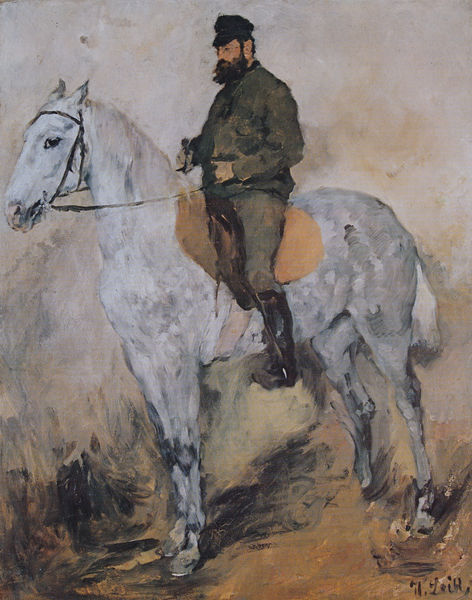
Titel: Der Schimmelreiter (Tierarzt Maurer)
Künstler: Wilhelm Leibl
Standort: Köln
Institution: Wallraf-Richartz-Museum
Schlagwörter: dunkel, gemälde, hand, kampf, kopf, mann, schatten, weiß, cezanne, gelb, grün, impressionismus, ocker, sand, sitzen, ufer, braun, dunkelbraun, frankreich, grau, hell, hut, licht, nase, ohr, rücken, schwarz, skizze, ölbild, blick, gras, tier, weg, wiese, beige, hochformat, malerei, anzug, bart, jacke, kappe, mütze, augen, gesicht, mensch, vollbart, herr, hände, portrait, porträt, signatur, öl, pastos, boden, realismus, adel, decke, ohren, pferd, reiter, hase, beine, huf, hufe, mähne, pferdedecke, reiten, reiterbild, sattel, schwanz, schweif, steigbügel, zaumzeug, zügel, ruhe, naturalismus, studie, russland, farbe, oliv, ölgemälde, duktus, seitenansicht, manet, bauer, corinth, gogh, bayern, münchen, uniform, brille, soldat, stand, stiefel, heer, schimmel, pinselstrich, trense, leibl, jäger, kavallerie, ross, nüstern, halfter, gurt, russe, schildmütze, perd, bote, deutscher, graf, fidel, reithose, standbild, steifel, olivgrün, satteldecke, hll, harr, angelegt, reiterstiefel, gerte, apfelschimmel, förster, castro, hode, impressionismus manet oder deg, impressionismusu, mami, mititär, muns, pferdemähne, porträtierter reiter, reine malerei, reitegerte, reiterportrait, reitgerte, reitpeitsche, schimmelreiter, seidl, stehendes pferd, zu pferd, julius, reitstiefel, deutscher impressionismus, stiegel, lenin, wilhelm leibl, impressiomismus, sattelturt, reiterstifel